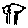
Label: tree